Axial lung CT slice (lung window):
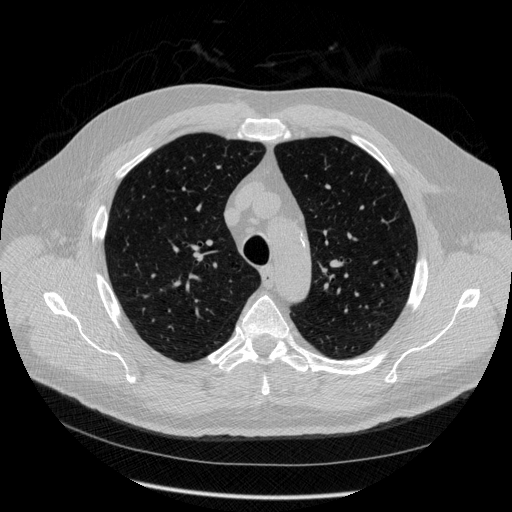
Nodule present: no